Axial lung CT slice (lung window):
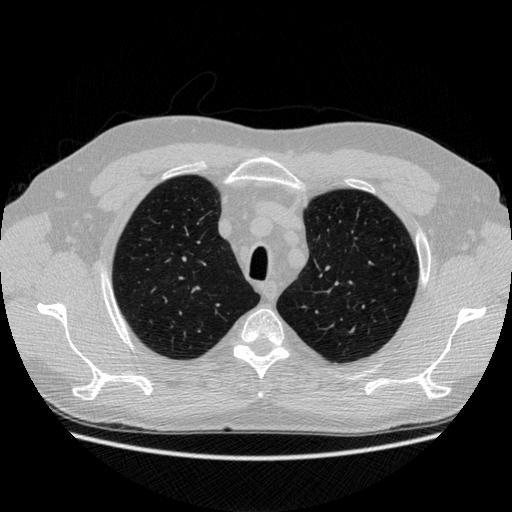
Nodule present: no